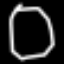
Label: octagon